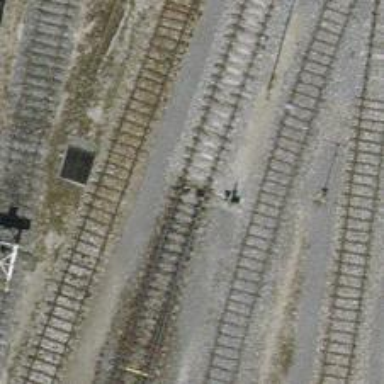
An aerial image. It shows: Railway switch.